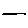
Label: line